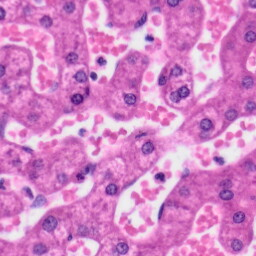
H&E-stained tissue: Liver